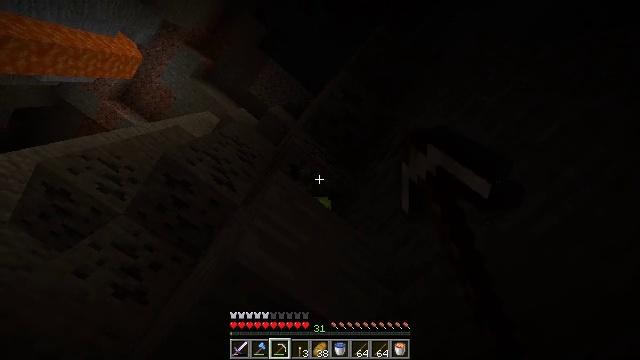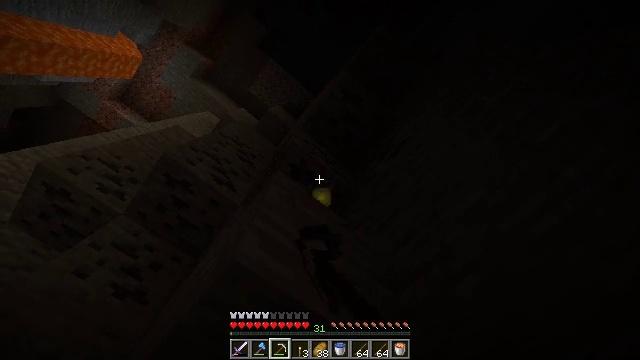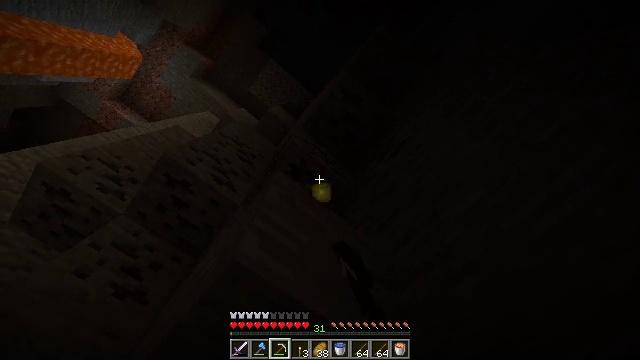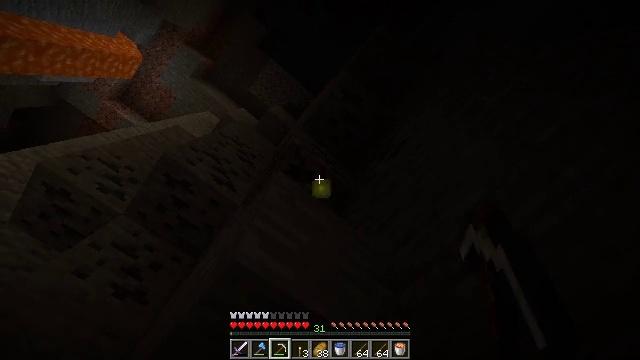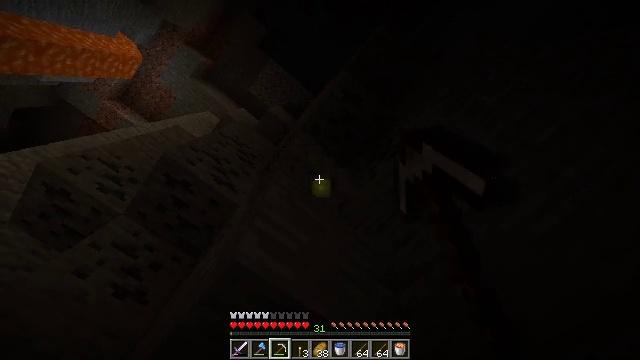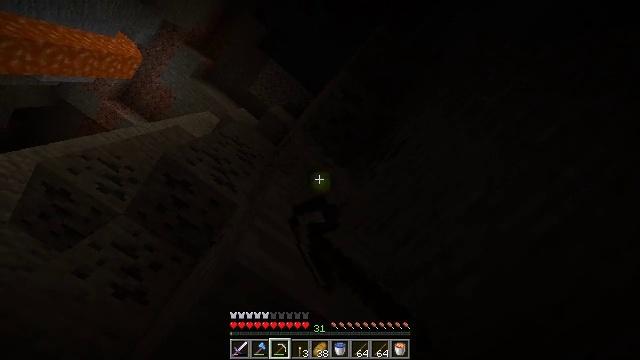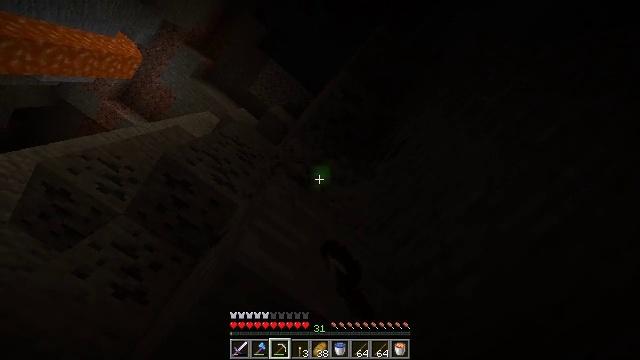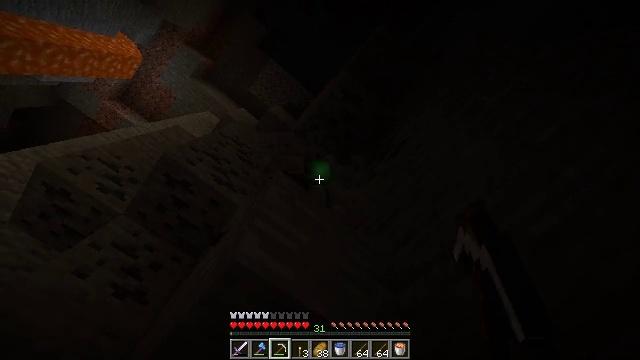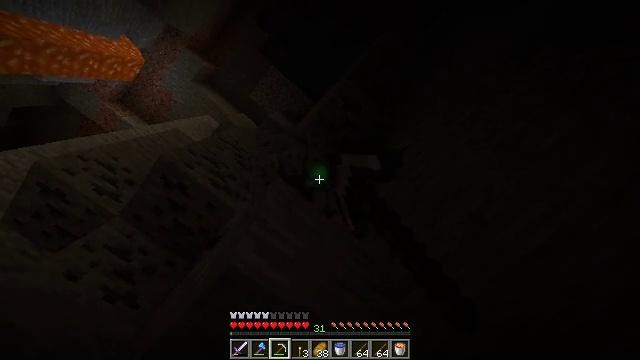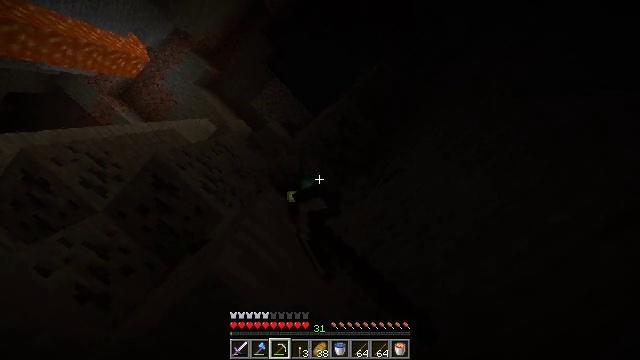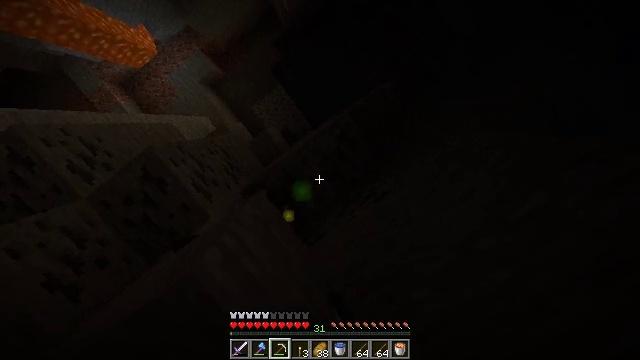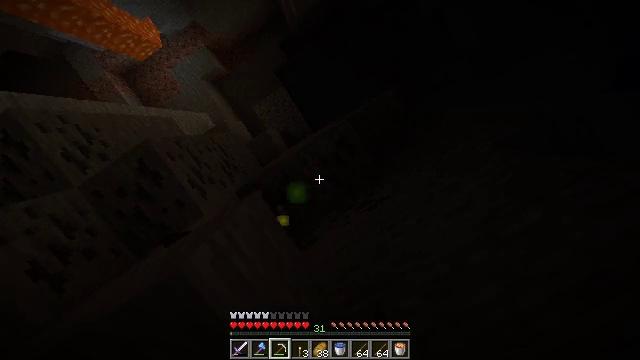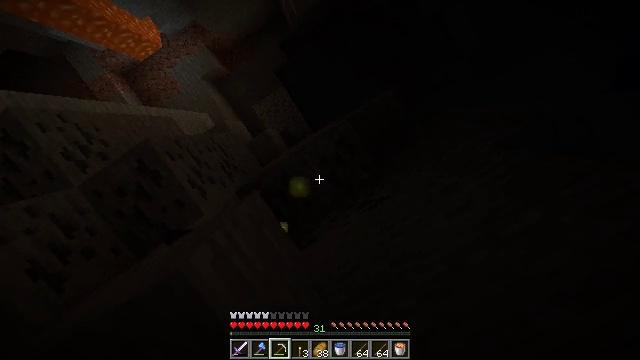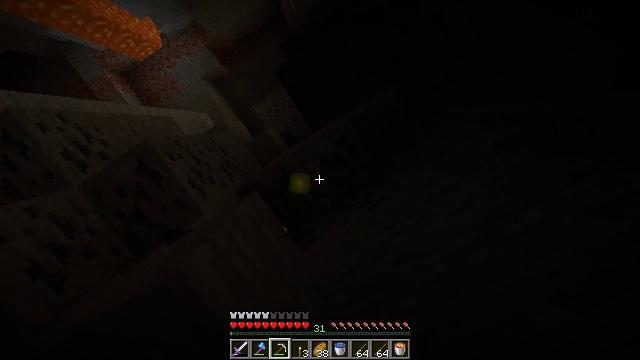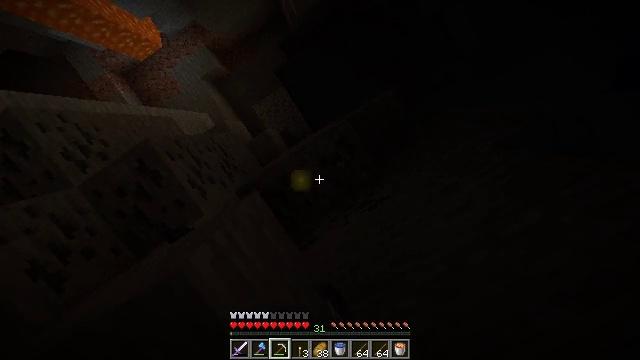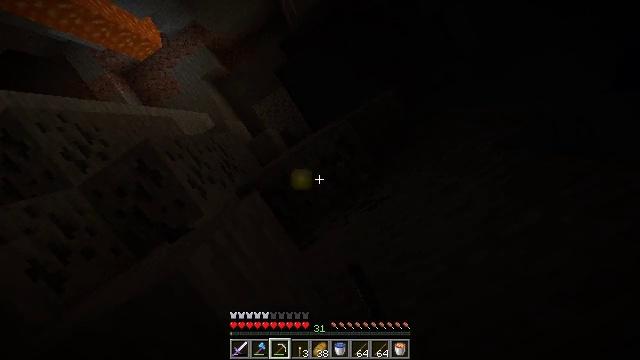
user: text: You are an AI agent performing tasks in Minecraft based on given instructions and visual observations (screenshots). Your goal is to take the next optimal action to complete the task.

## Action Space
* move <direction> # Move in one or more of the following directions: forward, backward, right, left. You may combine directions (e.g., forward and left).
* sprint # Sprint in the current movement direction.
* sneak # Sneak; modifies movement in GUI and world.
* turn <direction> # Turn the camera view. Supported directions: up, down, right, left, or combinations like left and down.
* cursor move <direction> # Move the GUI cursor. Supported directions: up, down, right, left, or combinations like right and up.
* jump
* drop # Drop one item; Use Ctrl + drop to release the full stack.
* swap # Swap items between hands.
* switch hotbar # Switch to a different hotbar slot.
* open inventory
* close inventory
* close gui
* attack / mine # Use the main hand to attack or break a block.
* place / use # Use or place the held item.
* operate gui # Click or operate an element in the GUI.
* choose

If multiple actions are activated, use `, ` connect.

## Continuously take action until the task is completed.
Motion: motion action
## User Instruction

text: Collect coal by mining the ore.
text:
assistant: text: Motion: sneak, attack / mine
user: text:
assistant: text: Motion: sneak, attack / mine
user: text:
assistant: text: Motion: sneak, attack / mine
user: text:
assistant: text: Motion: sneak, attack / mine
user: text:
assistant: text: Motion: sneak, attack / mine
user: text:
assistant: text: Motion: sneak, attack / mine
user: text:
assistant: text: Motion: sneak, attack / mine
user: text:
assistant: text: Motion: sneak, turn right and up, attack / mine
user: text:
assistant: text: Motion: sneak, turn right and up, attack / mine
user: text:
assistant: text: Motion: sneak, turn right and up, attack / mine
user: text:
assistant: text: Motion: sneak, turn right, attack / mine
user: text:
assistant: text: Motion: sneak, attack / mine
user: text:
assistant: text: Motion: sneak, attack / mine
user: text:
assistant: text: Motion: sneak, attack / mine
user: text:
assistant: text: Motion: sneak, attack / mine
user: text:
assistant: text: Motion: sneak, attack / mine
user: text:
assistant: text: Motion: sneak, attack / mine
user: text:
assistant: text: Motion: sneak, attack / mine
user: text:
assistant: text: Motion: sneak, attack / mine
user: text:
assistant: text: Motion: sneak, attack / mine
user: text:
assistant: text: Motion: sneak, attack / mine
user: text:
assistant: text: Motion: sneak, attack / mine
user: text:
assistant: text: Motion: sneak, attack / mine
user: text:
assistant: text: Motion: sneak, attack / mine
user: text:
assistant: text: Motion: sneak, turn left, attack / mine
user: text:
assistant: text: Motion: sneak, turn left, attack / mine
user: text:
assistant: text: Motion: sneak, attack / mine
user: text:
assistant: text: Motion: sneak, attack / mine
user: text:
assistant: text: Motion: sneak, attack / mine
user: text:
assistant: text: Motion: sneak, attack / mine